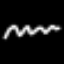
Label: squiggle